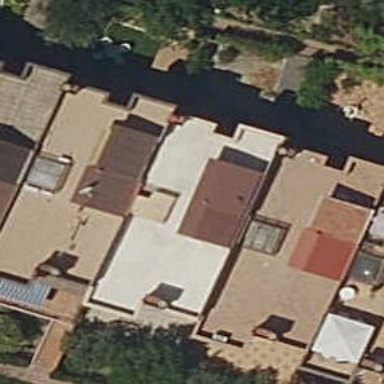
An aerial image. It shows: Terrace building.